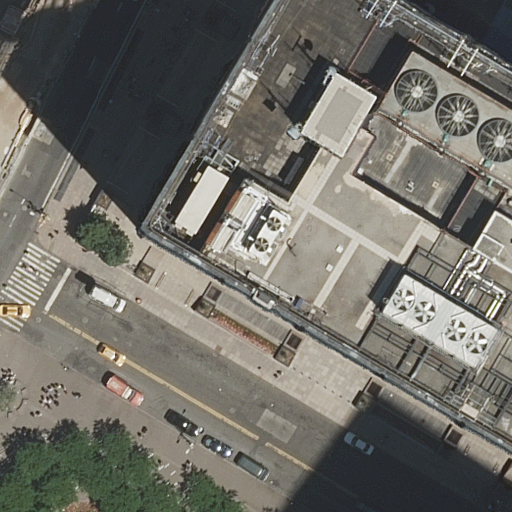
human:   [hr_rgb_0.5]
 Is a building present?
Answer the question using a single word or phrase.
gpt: yes

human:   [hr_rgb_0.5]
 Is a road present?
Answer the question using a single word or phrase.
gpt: yes

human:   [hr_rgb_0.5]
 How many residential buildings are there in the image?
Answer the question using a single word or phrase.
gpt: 1

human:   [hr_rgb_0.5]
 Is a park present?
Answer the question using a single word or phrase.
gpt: yes

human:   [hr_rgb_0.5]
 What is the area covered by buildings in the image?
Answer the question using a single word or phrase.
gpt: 1835m2

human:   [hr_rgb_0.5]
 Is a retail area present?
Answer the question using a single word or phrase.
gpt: yes

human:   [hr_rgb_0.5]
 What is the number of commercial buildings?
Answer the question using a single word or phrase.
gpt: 0

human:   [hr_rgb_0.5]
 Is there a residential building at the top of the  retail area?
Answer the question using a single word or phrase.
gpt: no

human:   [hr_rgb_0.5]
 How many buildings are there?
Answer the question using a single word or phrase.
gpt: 1

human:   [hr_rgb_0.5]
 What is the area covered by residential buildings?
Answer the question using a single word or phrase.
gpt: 1835m2

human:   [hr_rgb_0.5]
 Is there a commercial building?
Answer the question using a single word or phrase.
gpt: no

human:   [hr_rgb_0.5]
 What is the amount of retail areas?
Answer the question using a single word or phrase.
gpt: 1

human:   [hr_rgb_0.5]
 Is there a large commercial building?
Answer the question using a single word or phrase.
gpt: no

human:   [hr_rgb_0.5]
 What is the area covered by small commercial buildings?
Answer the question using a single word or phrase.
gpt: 0m2

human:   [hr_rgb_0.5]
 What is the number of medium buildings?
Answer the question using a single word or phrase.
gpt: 0

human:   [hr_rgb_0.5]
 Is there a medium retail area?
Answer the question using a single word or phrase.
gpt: no

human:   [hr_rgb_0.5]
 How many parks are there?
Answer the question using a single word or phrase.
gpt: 1

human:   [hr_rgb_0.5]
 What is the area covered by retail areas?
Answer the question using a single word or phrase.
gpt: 0m2

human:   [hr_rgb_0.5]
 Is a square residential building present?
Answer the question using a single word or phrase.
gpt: no

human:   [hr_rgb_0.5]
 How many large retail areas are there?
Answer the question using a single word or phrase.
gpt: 0

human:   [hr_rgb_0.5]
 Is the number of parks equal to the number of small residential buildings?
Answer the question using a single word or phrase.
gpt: no

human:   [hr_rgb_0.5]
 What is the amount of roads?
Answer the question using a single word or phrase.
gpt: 2

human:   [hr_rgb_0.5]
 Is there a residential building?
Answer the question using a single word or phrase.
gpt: yes

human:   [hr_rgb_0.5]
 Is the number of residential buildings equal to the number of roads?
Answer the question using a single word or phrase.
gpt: no

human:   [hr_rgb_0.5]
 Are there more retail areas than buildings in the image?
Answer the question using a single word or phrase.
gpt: no

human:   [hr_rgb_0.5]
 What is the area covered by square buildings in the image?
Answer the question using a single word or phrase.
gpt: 0m2

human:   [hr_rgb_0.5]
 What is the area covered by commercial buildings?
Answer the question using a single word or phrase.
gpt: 0m2

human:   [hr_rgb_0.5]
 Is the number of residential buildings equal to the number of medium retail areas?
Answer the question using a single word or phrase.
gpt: no

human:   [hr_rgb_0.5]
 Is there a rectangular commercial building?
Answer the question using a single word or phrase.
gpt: no

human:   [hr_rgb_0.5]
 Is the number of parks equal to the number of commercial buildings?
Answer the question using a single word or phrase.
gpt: no

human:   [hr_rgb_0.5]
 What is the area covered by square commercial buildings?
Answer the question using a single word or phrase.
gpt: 0m2

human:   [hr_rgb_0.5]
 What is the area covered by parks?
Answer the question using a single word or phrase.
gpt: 548m2

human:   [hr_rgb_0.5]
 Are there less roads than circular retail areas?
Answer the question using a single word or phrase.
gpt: no

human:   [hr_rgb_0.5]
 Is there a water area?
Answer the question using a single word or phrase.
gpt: no

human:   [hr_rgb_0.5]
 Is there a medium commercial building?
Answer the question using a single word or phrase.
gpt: no

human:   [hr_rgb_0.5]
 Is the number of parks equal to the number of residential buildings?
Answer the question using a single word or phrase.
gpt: yes

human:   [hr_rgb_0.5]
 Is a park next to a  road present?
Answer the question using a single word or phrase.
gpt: yes

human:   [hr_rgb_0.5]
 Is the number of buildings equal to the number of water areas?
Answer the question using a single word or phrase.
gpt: no

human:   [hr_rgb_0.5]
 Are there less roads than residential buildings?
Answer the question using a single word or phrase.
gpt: no

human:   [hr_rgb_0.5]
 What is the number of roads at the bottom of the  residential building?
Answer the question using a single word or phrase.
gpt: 1

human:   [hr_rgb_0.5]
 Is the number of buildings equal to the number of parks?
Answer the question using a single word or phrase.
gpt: yes

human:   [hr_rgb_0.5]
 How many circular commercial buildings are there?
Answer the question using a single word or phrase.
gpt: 0

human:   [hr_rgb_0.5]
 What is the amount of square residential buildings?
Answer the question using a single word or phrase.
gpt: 0

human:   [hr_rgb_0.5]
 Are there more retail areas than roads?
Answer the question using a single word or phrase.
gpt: no

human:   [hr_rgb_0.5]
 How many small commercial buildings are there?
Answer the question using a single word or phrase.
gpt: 0

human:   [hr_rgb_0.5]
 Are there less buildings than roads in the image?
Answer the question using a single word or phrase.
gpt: yes

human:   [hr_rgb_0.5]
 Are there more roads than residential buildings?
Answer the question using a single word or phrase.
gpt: yes

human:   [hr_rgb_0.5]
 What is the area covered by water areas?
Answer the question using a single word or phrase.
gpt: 0m2

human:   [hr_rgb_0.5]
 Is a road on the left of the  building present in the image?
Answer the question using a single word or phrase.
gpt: yes

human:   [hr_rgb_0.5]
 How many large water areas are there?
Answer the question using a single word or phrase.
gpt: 0

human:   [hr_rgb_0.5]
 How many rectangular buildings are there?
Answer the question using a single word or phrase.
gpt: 1

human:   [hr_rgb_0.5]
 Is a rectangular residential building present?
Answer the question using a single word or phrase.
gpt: yes

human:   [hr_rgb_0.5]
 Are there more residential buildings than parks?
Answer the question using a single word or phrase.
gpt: no

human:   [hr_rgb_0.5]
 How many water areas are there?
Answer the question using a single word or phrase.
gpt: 0

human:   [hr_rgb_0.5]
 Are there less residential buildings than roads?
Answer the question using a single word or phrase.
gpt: yes

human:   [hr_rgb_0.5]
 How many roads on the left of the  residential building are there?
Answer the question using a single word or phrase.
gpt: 2

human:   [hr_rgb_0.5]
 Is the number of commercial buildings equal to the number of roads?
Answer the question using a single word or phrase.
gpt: no

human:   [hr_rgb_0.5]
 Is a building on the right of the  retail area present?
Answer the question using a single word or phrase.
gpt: yes

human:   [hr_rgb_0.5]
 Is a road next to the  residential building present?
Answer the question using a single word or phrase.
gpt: yes

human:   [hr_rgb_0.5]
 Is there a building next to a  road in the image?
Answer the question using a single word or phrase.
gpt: yes

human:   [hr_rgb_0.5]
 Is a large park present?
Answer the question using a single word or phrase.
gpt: yes

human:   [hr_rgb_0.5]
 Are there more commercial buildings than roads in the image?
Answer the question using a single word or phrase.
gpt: no

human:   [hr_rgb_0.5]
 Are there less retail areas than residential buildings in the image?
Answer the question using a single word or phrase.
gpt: no

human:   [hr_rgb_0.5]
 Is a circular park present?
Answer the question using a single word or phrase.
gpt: no